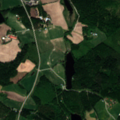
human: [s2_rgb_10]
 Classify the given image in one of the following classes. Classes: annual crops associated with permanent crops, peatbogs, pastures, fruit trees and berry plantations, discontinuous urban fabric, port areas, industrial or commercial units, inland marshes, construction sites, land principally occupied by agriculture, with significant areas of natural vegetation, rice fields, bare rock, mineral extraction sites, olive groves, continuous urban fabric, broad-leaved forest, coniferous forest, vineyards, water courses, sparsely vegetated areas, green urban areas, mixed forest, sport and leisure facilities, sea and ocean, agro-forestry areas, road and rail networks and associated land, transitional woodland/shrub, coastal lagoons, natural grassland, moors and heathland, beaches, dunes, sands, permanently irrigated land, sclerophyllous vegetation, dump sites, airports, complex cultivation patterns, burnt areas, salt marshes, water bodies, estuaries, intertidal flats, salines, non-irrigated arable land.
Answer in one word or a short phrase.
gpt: non-irrigated arable land, land principally occupied by agriculture, with significant areas of natural vegetation, coniferous forest, mixed forest, transitional woodland/shrub, water bodies